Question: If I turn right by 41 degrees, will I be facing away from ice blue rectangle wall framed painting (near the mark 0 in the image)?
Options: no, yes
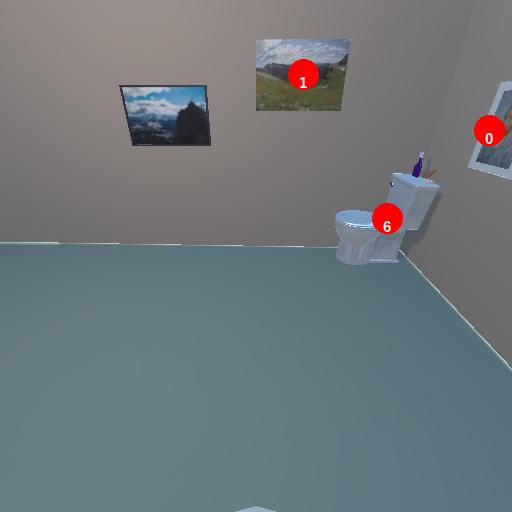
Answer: no